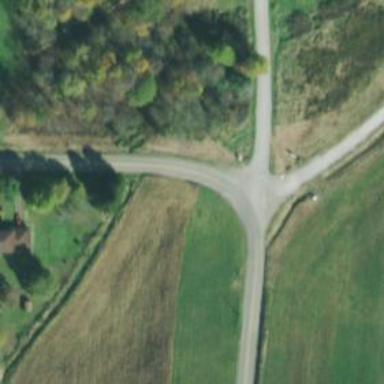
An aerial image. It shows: Tertiary road.